Field crop: maize
Growth stage: 1
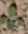
Species: chenopodium